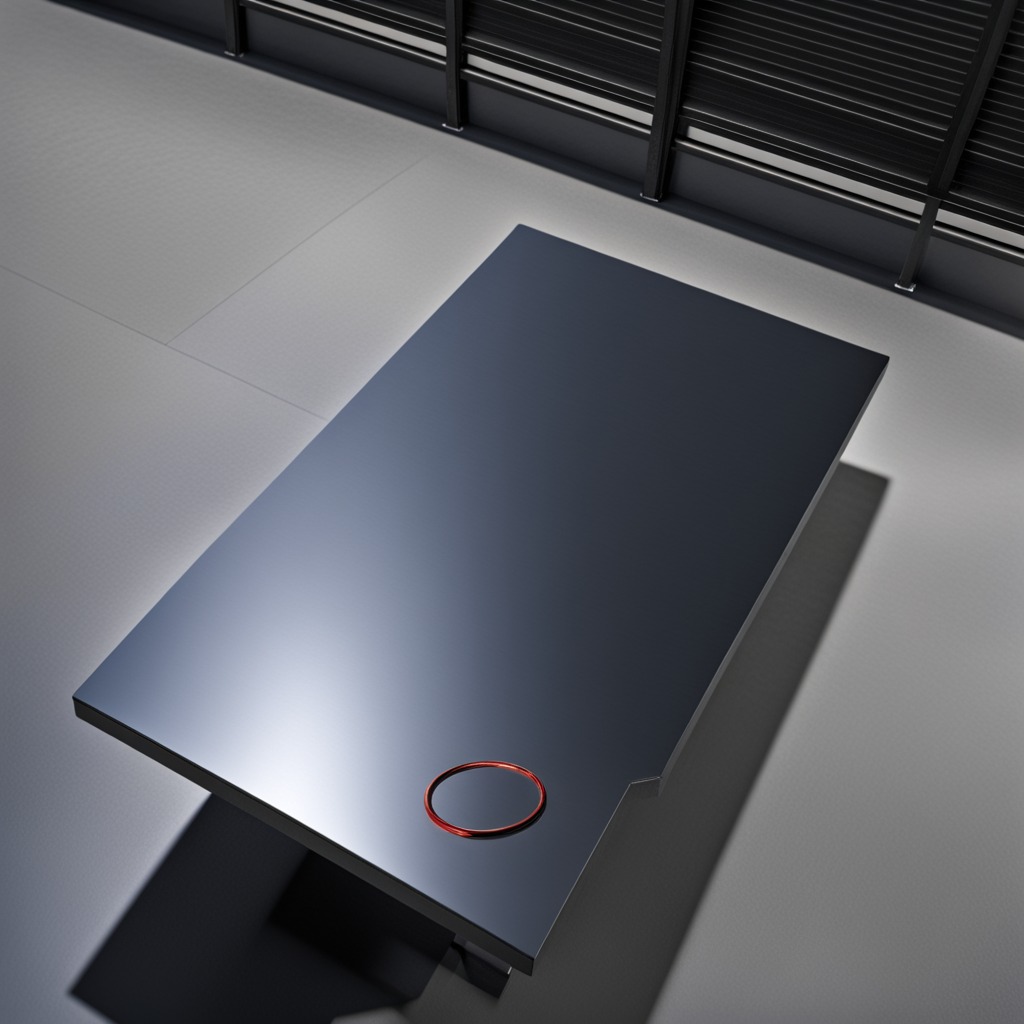
A rubber O-ring lying on the tabletop.